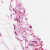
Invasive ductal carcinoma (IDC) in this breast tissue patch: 0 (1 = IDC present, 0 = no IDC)